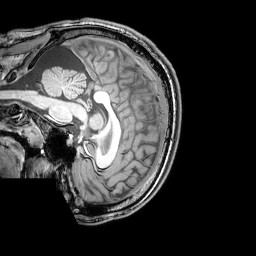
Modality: T1w
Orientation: sagittal
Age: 25
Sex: male
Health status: healthy
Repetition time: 0.081 s
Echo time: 0.037 s